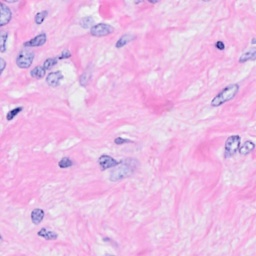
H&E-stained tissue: Breast